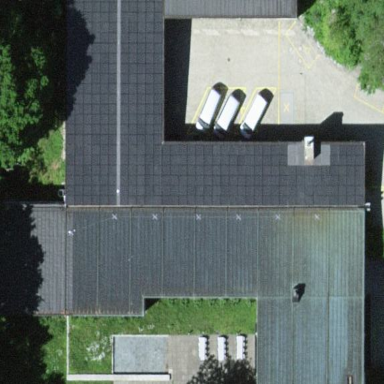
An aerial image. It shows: School building.